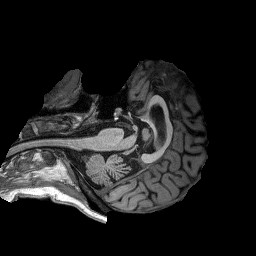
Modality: T1w
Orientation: axial
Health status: healthy